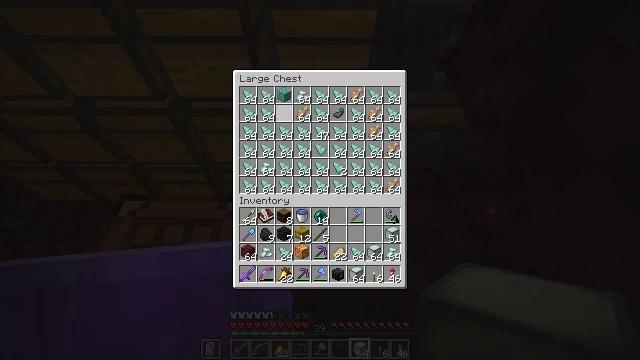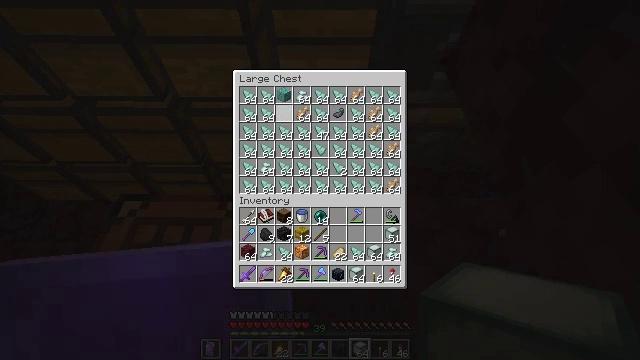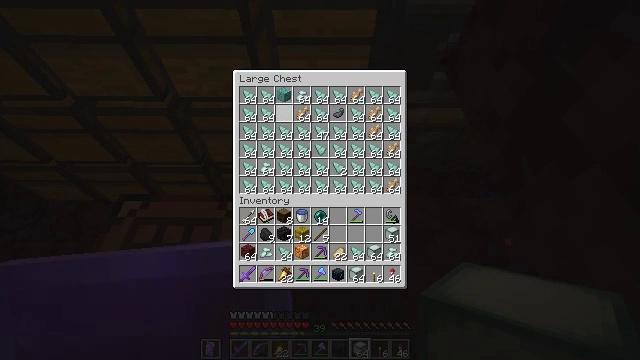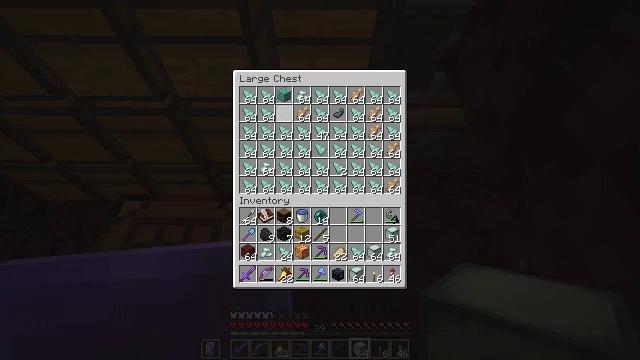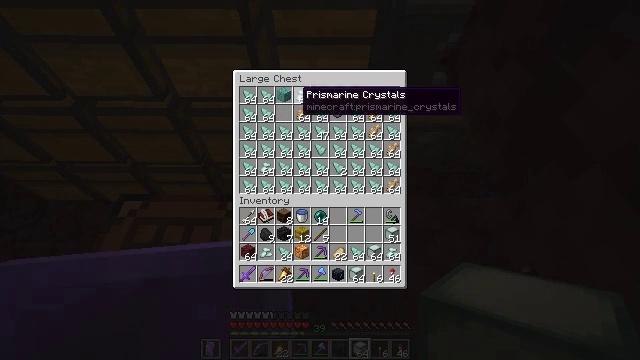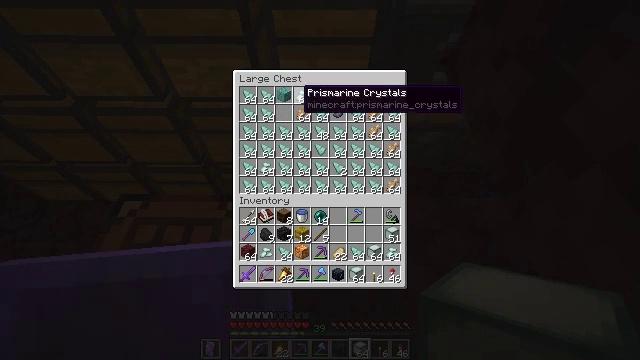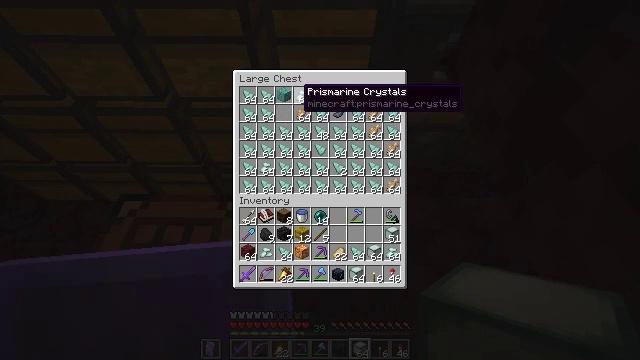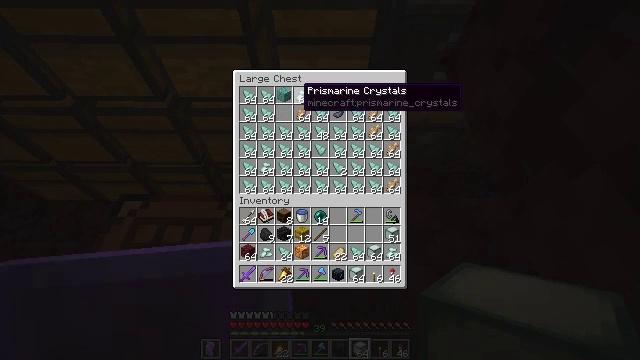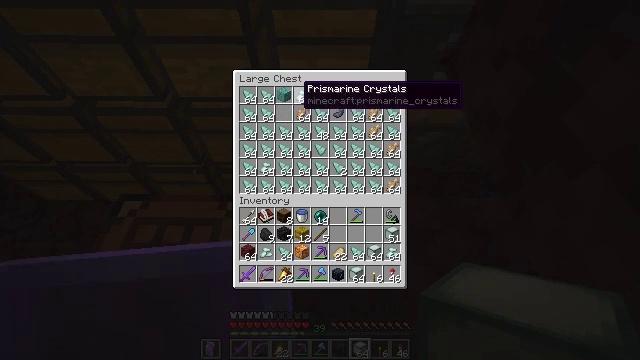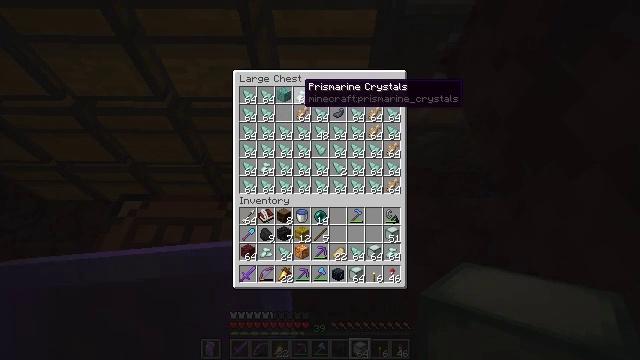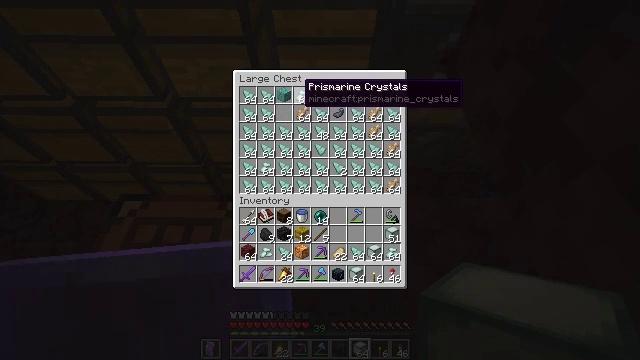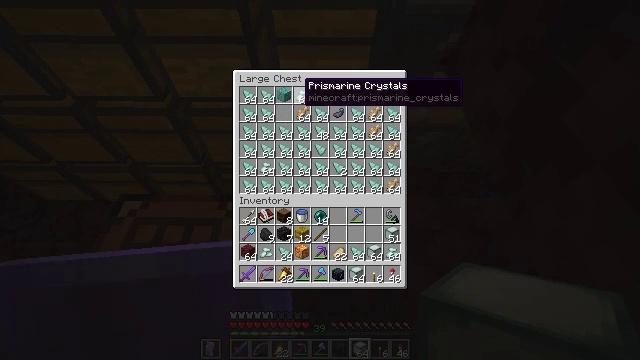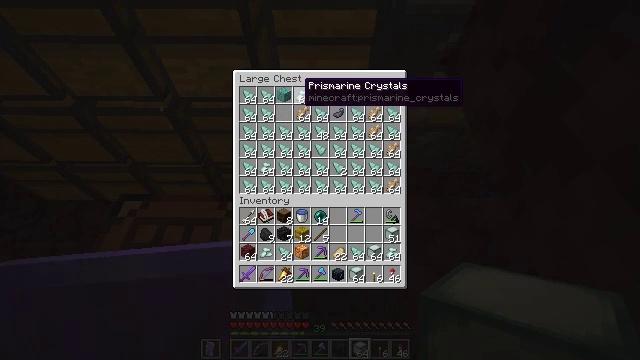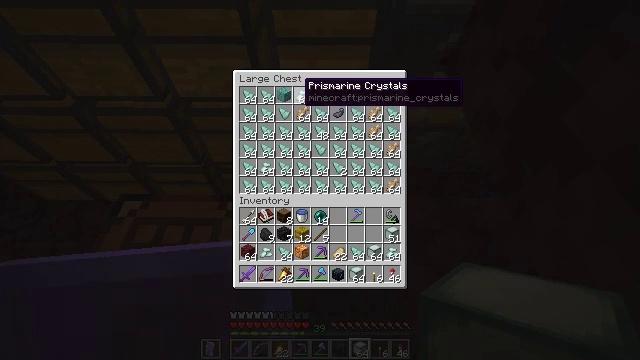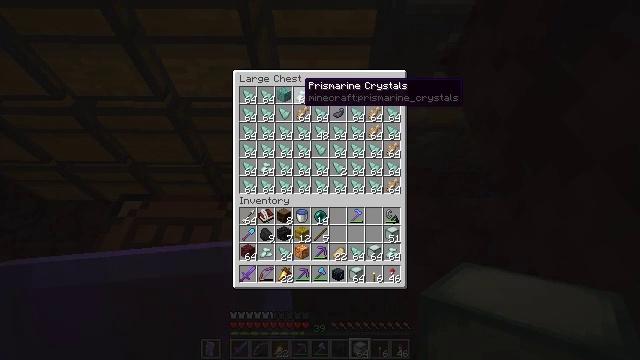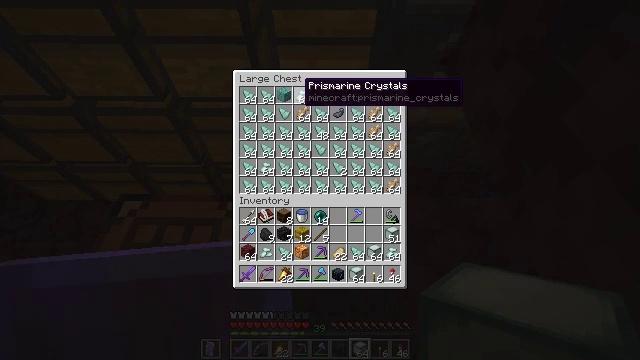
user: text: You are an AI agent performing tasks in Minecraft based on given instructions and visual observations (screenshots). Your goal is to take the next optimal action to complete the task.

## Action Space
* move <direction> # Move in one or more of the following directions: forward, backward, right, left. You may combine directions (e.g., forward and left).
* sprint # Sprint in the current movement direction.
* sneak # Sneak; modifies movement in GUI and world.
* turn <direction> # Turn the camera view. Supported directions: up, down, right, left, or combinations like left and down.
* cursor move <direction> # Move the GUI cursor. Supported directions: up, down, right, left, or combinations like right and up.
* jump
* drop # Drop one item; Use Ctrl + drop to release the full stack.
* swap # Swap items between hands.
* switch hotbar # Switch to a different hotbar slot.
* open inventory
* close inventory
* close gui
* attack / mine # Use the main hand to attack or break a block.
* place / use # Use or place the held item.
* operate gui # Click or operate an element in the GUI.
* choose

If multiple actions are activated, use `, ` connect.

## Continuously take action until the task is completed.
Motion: motion action
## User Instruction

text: Form a sea lantern in the crafting grid.
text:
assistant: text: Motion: sneak, operate gui
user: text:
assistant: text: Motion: sneak, operate gui
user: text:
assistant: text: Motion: sneak
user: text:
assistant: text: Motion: sneak, cursor move right
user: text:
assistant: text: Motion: sneak
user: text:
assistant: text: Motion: sneak
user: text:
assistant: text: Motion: sneak
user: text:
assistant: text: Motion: sneak
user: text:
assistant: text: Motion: sneak
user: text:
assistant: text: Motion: sneak
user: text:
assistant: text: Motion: sneak
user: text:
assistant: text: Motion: sneak
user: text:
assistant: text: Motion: sneak
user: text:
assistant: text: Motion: sneak
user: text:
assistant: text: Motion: sneak
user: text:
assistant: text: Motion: sneak
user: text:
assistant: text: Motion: sneak
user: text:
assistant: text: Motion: sneak
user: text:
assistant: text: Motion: sneak
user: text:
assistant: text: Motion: sneak
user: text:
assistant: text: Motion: sneak
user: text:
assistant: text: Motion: sneak
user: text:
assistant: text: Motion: sneak, operate gui
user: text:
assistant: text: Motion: sneak, operate gui
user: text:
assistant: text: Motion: sneak, operate gui
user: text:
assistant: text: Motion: sneak
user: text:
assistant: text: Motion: sneak
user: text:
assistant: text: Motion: sneak
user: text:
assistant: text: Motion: sneak
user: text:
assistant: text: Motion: sneak